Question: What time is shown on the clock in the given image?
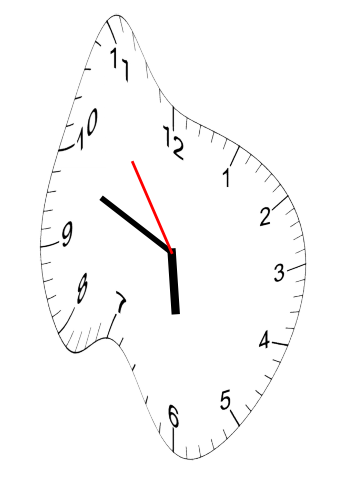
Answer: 05:48:54